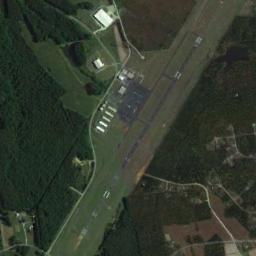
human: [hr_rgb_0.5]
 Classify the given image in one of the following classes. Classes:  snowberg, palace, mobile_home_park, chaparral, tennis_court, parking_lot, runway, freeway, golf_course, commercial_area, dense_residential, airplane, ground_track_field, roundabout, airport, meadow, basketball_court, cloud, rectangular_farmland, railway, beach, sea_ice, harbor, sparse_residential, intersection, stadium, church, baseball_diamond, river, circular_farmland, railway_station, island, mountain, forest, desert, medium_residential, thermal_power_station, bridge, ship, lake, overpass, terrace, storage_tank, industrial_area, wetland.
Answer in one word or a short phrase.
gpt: airport